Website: bh-photo
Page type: receipt
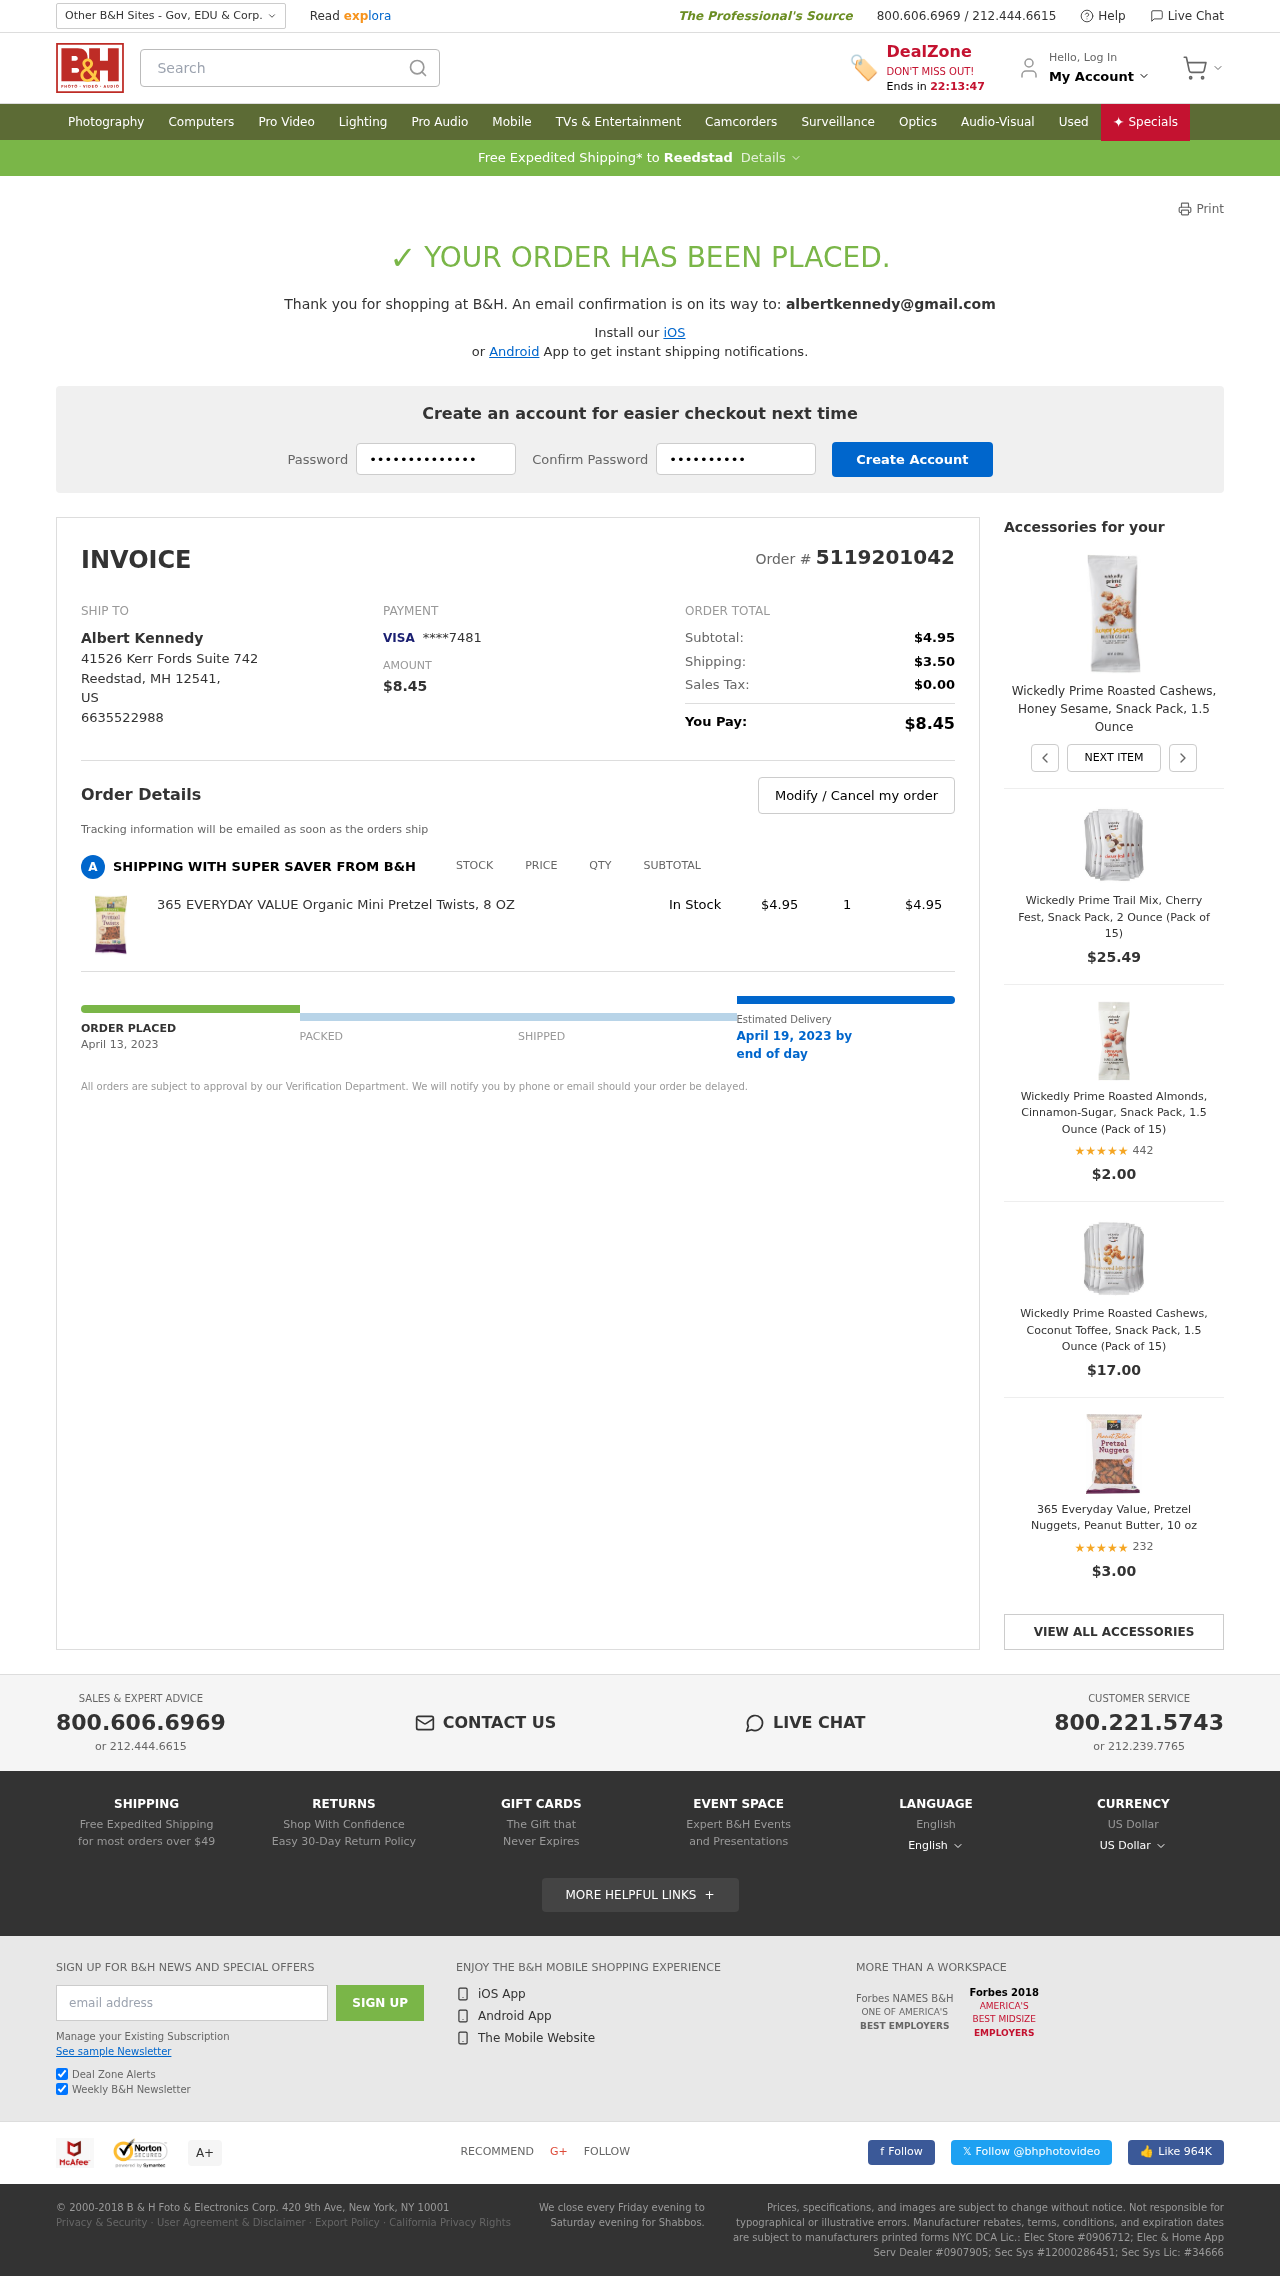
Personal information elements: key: PII_CARD_LAST4
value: ****7481
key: PII_CARD_TYPE
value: VISA
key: PII_CITY
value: Reedstad
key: PII_COUNTRY_CODE
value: US
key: PII_EMAIL
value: albertkennedy@gmail.com
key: PII_FULLNAME
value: Albert Kennedy
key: PII_PHONE
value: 6635522988
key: PII_POSTCODE
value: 12541
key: PII_STATE_ABBR
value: MH
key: PII_STREET
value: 41526 Kerr Fords Suite 742
Product elements: key: PRODUCT1_NAME
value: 365 EVERYDAY VALUE Organic Mini Pretzel Twists, 8 OZ
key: PRODUCT1_PRICE
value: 4.95
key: PRODUCT1_QUANTITY
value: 1
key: PRODUCT2_NAME
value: Wickedly Prime Roasted Cashews, Honey Sesame, Snack Pack, 1.5 Ounce
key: PRODUCT3_NAME
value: Wickedly Prime Trail Mix, Cherry Fest, Snack Pack, 2 Ounce (Pack of 15)
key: PRODUCT3_PRICE
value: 25.49
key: PRODUCT4_NAME
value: Wickedly Prime Roasted Almonds, Cinnamon-Sugar, Snack Pack, 1.5 Ounce (Pack of 15)
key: PRODUCT4_NUM_RATINGS
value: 442
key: PRODUCT4_PRICE
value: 2
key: PRODUCT4_RATING
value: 4.6
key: PRODUCT5_NAME
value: Wickedly Prime Roasted Cashews, Coconut Toffee, Snack Pack, 1.5 Ounce (Pack of 15)
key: PRODUCT5_PRICE
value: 17
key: PRODUCT6_NAME
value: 365 Everyday Value, Pretzel Nuggets, Peanut Butter, 10 oz
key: PRODUCT6_NUM_RATINGS
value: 232
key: PRODUCT6_PRICE
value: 3
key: PRODUCT6_RATING
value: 4.5
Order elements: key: ORDER_ID
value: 5119201042
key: ORDER_TOTAL
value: $8.45
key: ORDER_SUBTOTAL
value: $4.95
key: ORDER_SHIPPING_COST
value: $3.50
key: ORDER_TAX
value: $0.00
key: ORDER_DATE
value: April 13, 2023
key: ORDER_DELIVERY_DATE
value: April 19, 2023 by
Search elements: key: HEADER_SEARCH
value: Search